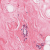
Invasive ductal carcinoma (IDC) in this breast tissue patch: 0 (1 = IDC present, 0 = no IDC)